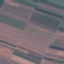
Land use / land cover: AnnualCrop